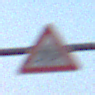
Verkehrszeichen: KinderLinks
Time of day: SunriseSunset
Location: Outdoor (Nature)
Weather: Clear
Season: NotSpecified
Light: Natural